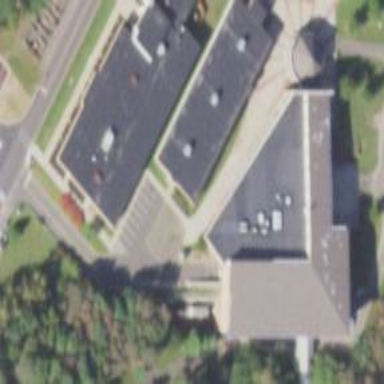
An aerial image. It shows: College building.